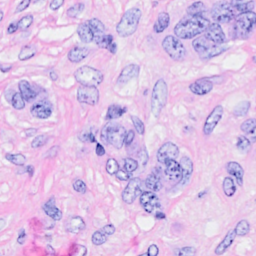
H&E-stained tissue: Breast